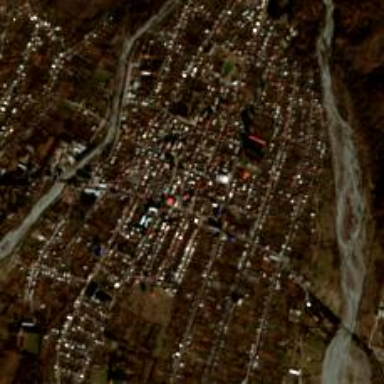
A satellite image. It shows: Town.